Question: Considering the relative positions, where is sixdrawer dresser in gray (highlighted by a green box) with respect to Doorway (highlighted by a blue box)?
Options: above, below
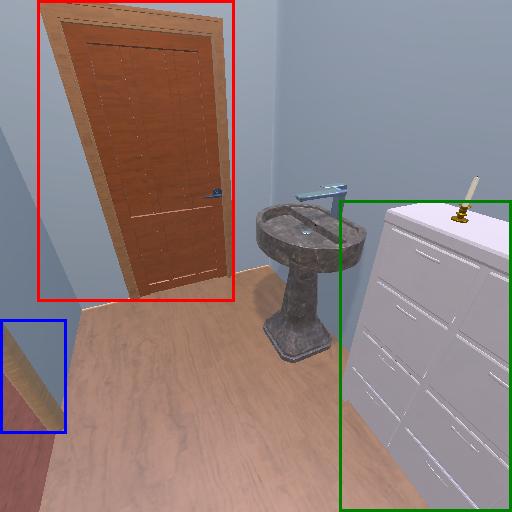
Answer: above